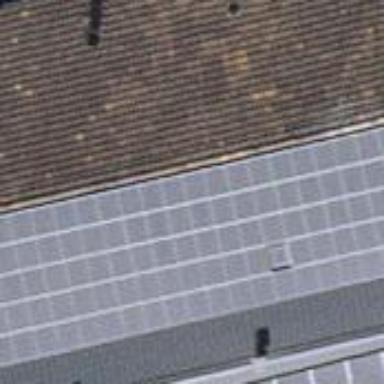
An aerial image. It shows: Solar power generator with photovoltaic panels.